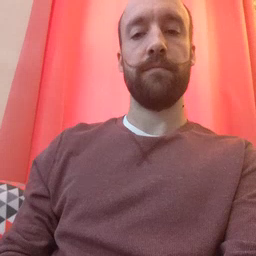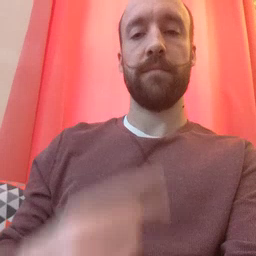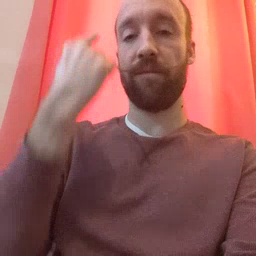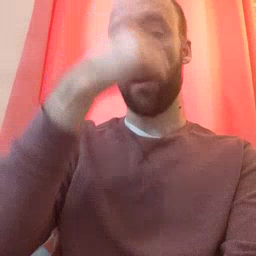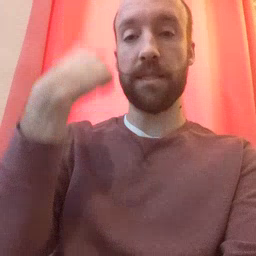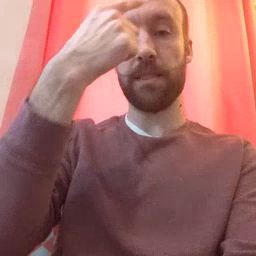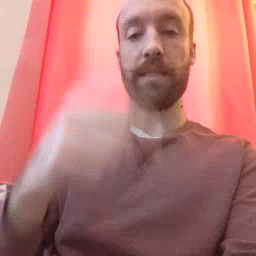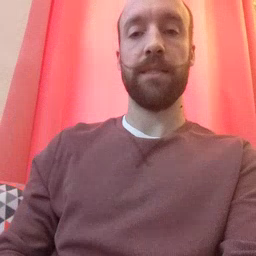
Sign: face